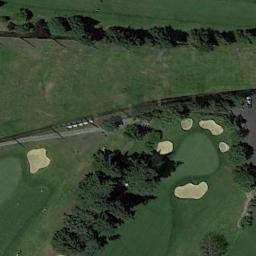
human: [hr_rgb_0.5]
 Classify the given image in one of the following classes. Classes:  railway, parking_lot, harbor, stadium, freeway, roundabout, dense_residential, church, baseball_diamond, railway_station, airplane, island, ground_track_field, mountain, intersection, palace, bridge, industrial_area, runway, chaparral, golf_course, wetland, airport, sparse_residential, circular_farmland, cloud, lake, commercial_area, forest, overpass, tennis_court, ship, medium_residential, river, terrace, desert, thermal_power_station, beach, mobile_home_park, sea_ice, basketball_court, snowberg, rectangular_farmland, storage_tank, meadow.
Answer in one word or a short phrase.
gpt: golf_course